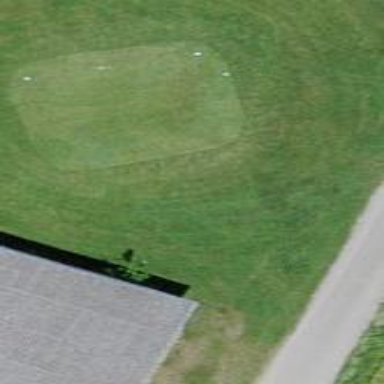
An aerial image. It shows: Grassy area designated as golf tee.